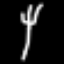
Label: fork